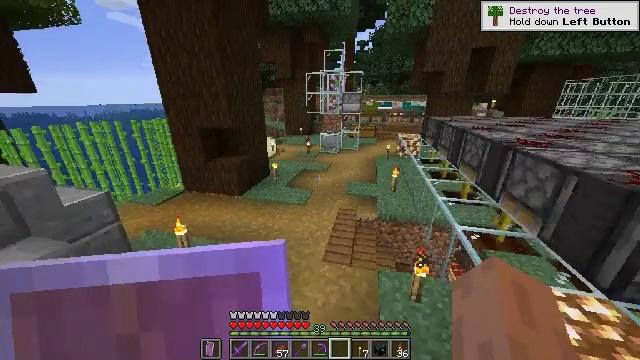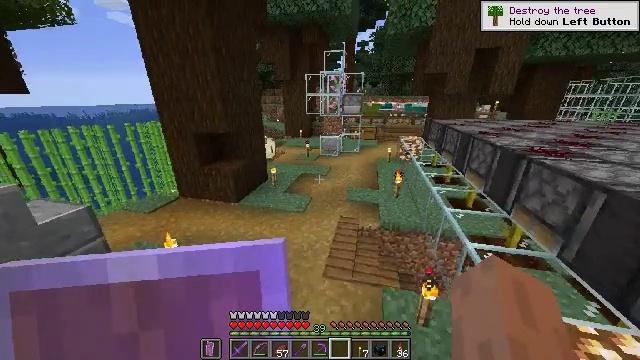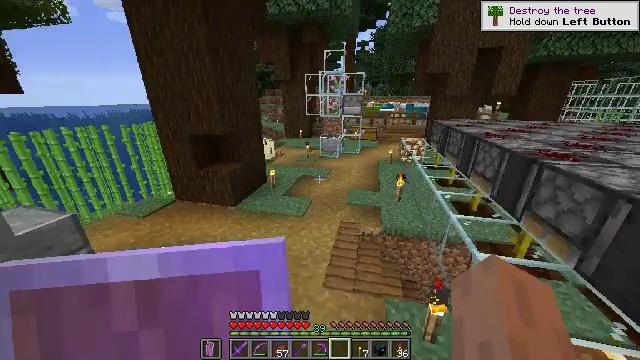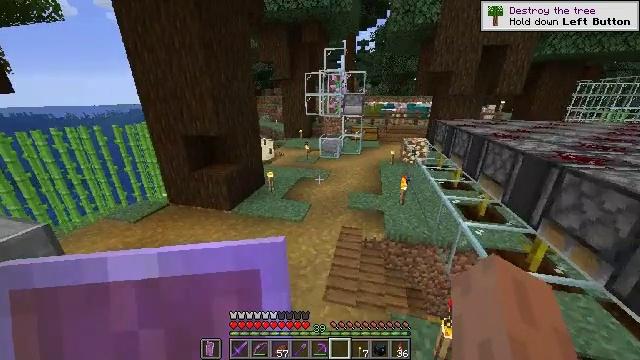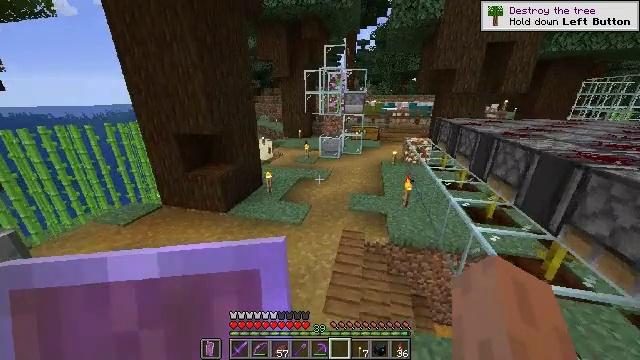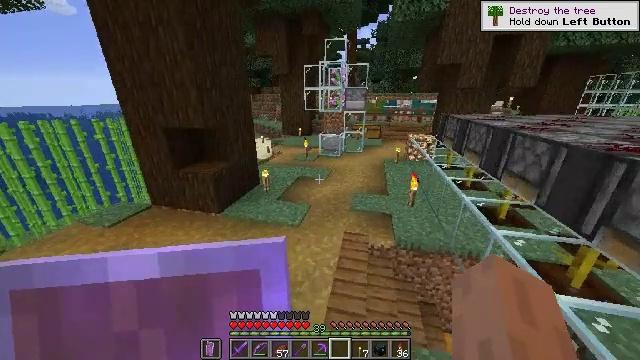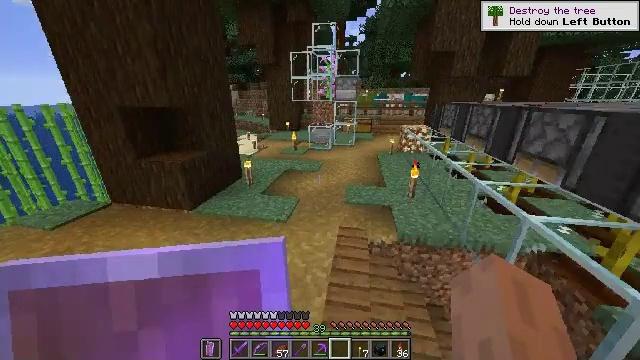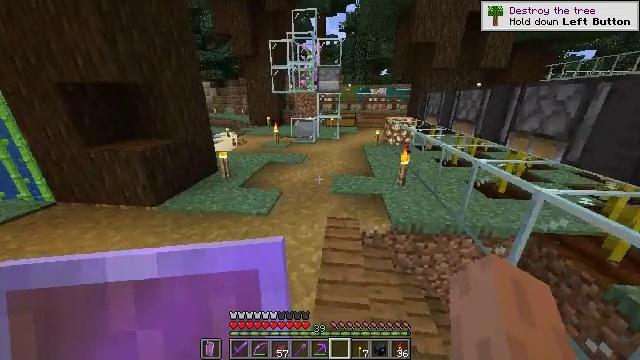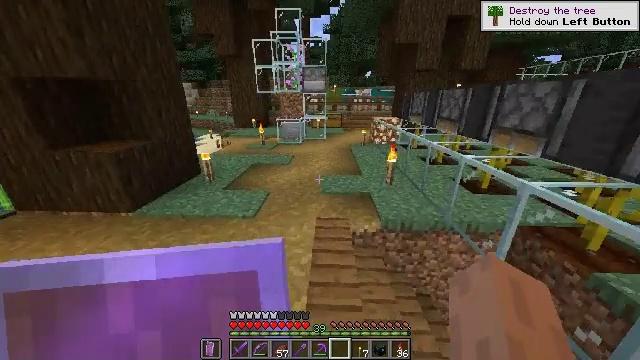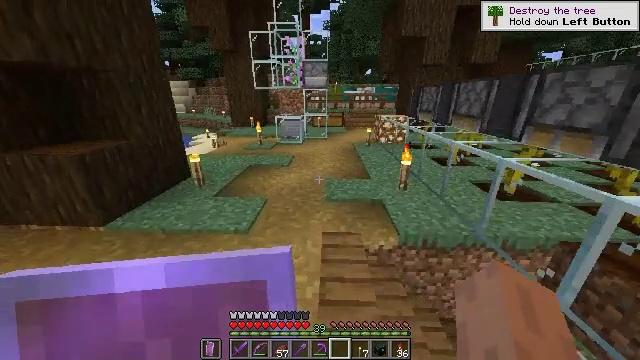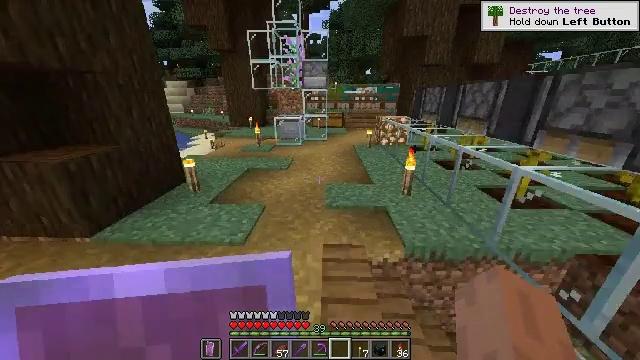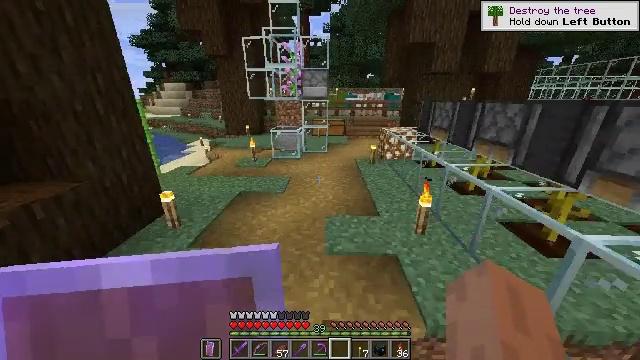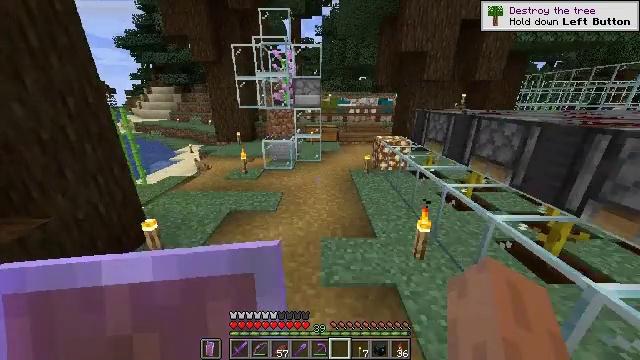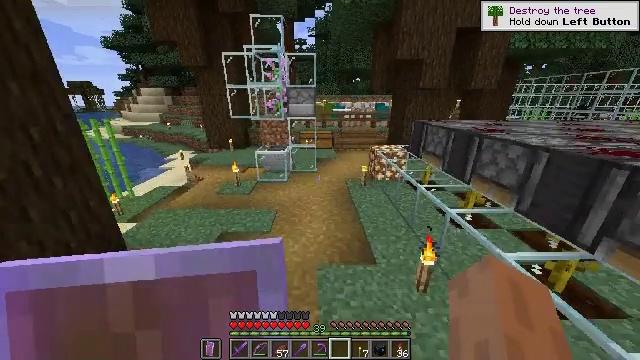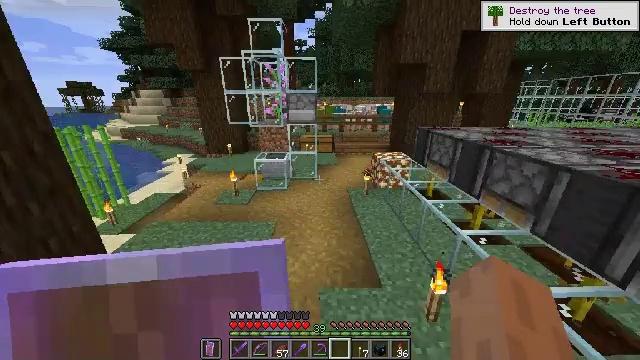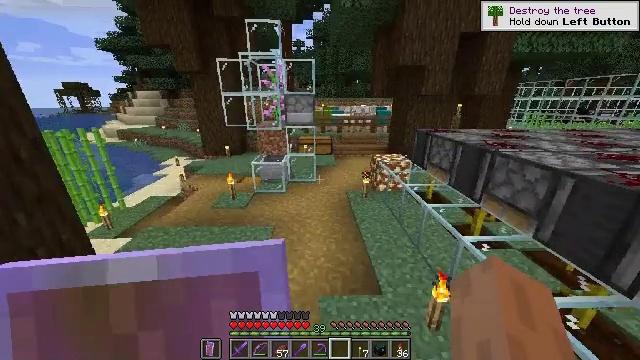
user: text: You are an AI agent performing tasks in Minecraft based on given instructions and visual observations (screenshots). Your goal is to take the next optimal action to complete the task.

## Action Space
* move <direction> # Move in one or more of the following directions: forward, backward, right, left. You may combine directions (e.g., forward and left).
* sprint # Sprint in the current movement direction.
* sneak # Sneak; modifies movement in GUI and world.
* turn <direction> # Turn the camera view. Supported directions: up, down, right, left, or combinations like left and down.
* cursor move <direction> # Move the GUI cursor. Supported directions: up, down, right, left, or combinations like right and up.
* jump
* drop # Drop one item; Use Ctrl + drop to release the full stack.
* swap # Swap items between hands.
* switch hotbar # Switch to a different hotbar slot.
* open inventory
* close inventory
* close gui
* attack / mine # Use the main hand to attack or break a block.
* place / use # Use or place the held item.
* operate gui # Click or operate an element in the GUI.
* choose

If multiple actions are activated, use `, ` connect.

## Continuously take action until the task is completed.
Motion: motion action
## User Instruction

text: Create glass by smelting sand.
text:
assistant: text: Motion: move forward, sprint
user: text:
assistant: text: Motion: move forward, sprint
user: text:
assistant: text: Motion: move forward, sprint
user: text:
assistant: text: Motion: move forward, sprint
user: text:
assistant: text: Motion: move forward, sprint
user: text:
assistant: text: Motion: move forward, sprint, turn right
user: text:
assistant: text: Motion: move forward, sprint, turn right
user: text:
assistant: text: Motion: move forward, sprint, turn right
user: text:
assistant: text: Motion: move forward, sprint
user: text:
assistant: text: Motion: move forward, sprint
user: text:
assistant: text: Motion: move forward, sprint, jump
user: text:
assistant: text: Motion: move forward, sprint, turn right, jump
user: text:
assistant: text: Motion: move forward, sprint, turn right, jump
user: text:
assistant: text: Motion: move forward, sprint, jump
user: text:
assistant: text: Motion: move forward, sprint
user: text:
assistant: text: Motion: move forward, sprint, turn right
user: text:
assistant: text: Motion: move forward, sprint, turn right
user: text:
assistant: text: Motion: move forward, sprint
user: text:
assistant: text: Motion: move forward, sprint
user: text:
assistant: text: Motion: move forward, sprint
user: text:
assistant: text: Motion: move forward, sprint
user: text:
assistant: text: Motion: move forward, sprint
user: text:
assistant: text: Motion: move forward and move right, sprint
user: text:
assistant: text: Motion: move forward and move right, sprint
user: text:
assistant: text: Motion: move forward and move right, sprint
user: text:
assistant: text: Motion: move forward and move right, sprint
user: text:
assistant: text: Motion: move forward and move right, sprint
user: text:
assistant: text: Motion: move forward and move right, sprint
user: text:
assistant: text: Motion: move forward and move right, sprint, turn left
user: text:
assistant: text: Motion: move forward, sprint